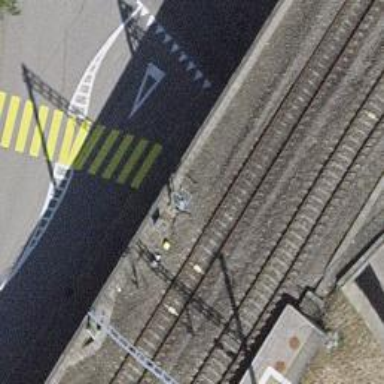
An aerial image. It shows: Railway track with contact line for electrification.